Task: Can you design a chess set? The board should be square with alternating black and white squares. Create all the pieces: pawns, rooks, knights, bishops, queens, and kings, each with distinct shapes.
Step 5163:
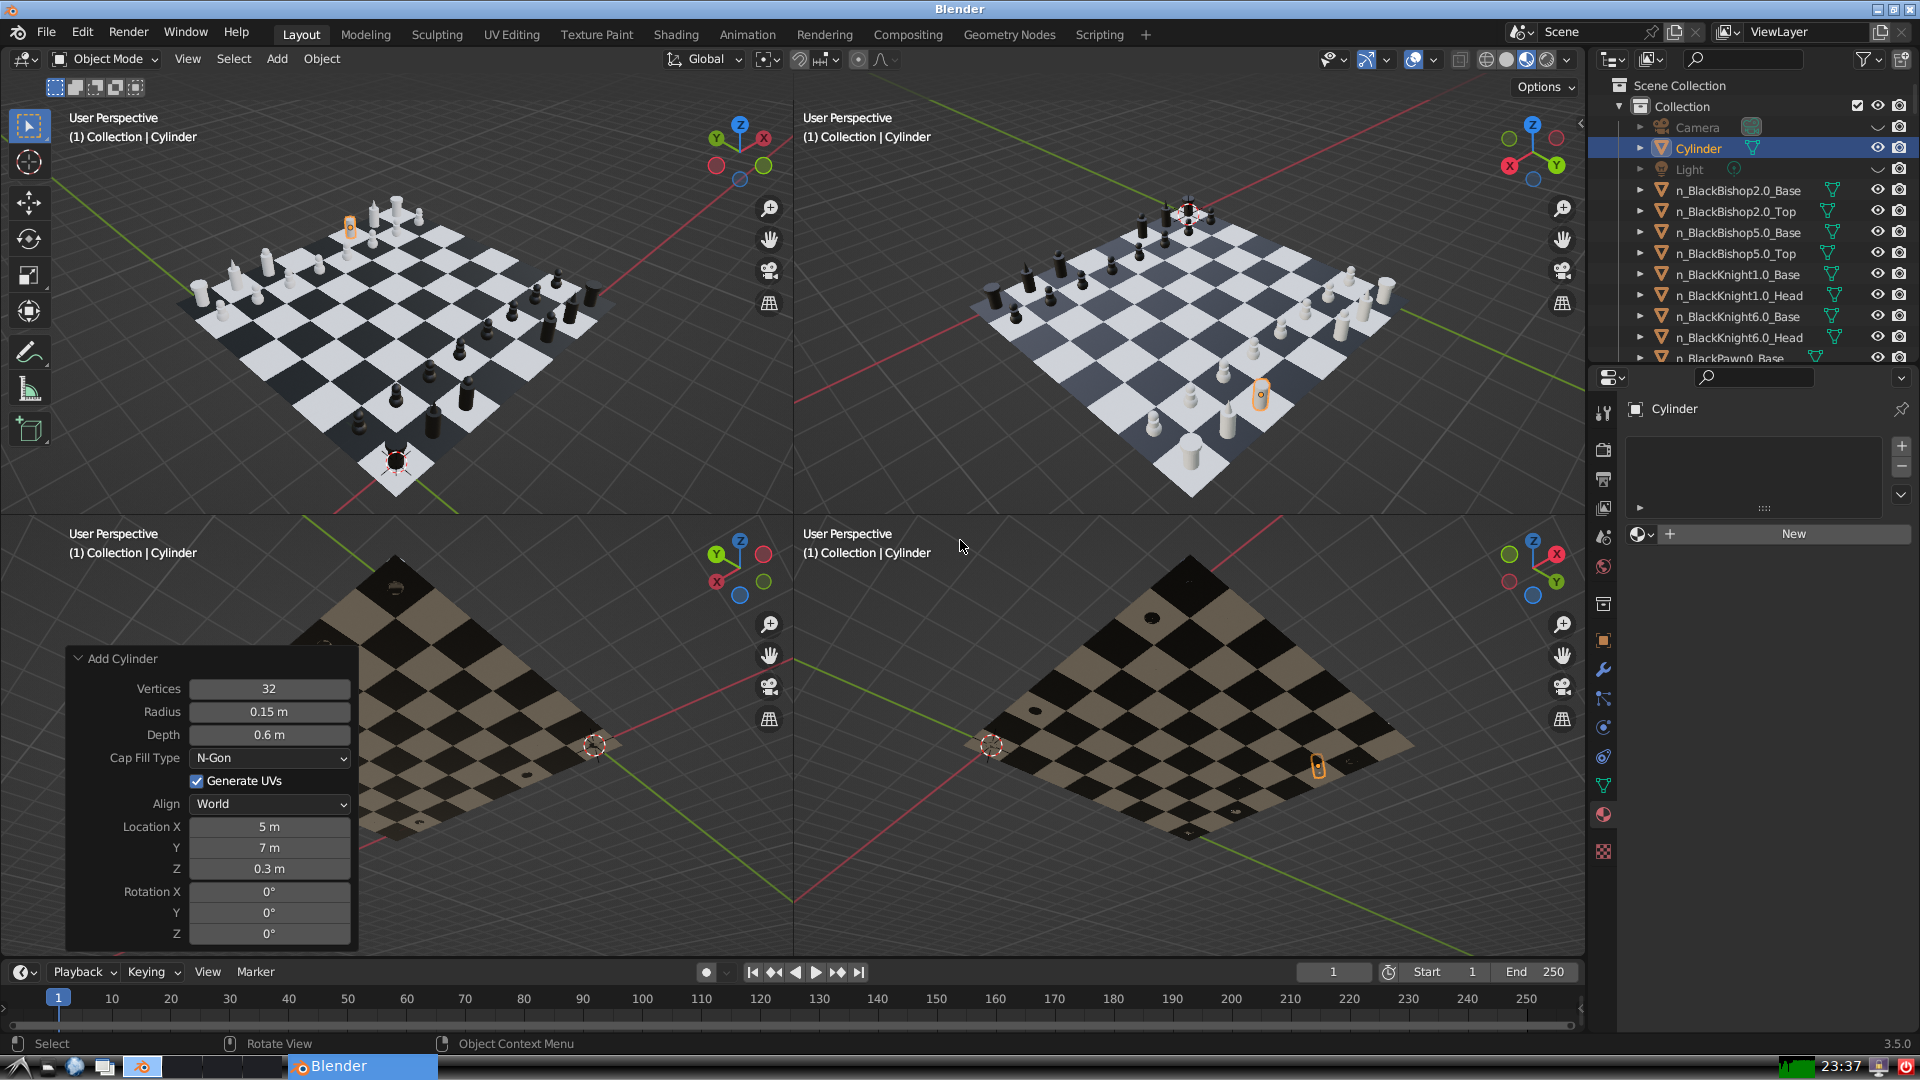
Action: {"key_press": ['Ctrl, Home']}